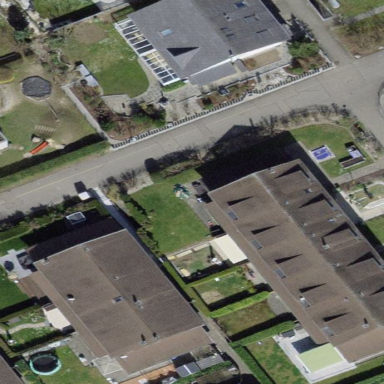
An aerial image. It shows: Terrace building.